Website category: sports
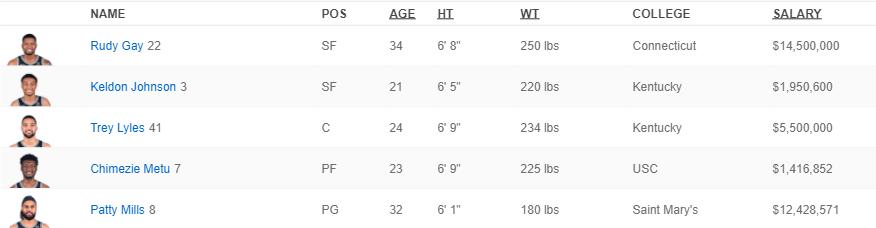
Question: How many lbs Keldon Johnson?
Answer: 220 lbs

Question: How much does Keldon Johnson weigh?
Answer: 220 lbs

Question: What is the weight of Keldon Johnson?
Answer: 220 lbs

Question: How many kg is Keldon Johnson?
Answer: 220 lbs

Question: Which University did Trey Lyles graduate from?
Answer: Kentucky

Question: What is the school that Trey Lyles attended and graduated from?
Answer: Kentucky

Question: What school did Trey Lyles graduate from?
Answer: Kentucky

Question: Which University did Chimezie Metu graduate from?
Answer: USC

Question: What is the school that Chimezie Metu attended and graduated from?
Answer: USC

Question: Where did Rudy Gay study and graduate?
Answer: Connecticut

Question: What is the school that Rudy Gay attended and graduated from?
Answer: Connecticut

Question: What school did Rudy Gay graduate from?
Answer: Connecticut

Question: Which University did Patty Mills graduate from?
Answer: Saint Mary's

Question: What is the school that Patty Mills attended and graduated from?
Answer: Saint Mary's

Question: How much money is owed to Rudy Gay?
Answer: $14,500,000

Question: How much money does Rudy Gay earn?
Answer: $14,500,000

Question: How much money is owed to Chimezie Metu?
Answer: $1,416,852

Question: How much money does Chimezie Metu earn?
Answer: $1,416,852

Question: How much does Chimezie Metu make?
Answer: $1,416,852

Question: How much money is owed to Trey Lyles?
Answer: $5,500,000

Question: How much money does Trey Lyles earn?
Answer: $5,500,000

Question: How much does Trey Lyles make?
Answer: $5,500,000

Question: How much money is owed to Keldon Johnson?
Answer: $1,950,600

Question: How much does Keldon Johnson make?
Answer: $1,950,600

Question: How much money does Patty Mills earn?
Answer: $12,428,571

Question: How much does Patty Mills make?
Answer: $12,428,571

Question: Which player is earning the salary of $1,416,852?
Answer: Chimezie Metu

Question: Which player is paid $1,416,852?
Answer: Chimezie Metu

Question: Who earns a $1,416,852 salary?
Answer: Chimezie Metu

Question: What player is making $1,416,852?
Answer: Chimezie Metu

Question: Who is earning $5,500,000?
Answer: Trey Lyles

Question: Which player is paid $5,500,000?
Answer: Trey Lyles

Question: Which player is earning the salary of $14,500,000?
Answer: Rudy Gay

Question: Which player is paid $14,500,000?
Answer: Rudy Gay

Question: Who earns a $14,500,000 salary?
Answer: Rudy Gay

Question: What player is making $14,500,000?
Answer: Rudy Gay

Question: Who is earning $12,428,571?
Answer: Patty Mills

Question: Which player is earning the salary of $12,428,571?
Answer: Patty Mills

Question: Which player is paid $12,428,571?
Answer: Patty Mills

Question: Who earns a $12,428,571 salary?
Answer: Patty Mills

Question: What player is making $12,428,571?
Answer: Patty Mills

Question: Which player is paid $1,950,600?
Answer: Keldon Johnson

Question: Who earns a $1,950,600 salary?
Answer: Keldon Johnson

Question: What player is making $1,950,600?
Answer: Keldon Johnson

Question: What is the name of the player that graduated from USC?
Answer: Chimezie Metu

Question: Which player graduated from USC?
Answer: Chimezie Metu

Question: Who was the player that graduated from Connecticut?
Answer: Rudy Gay

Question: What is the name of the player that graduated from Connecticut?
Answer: Rudy Gay

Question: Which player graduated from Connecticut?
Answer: Rudy Gay

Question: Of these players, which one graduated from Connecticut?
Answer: Rudy Gay

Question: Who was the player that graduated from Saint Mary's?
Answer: Patty Mills

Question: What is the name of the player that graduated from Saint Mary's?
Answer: Patty Mills

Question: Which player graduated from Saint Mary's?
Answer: Patty Mills

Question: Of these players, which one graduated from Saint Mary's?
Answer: Patty Mills